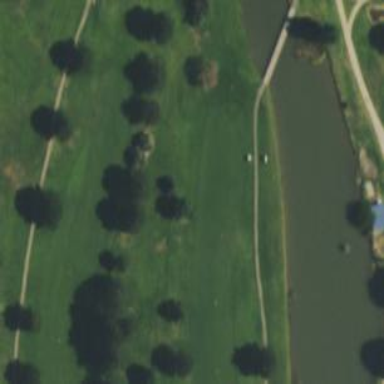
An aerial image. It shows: Pond serving as water hazard on golf course.